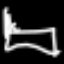
Label: bed